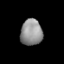
Tissue: lung
Cell type: Smooth muscle cells
Senescence score: 0.5671
Nuclear area (px): 556
Mean DAPI intensity: 145.851